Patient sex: F
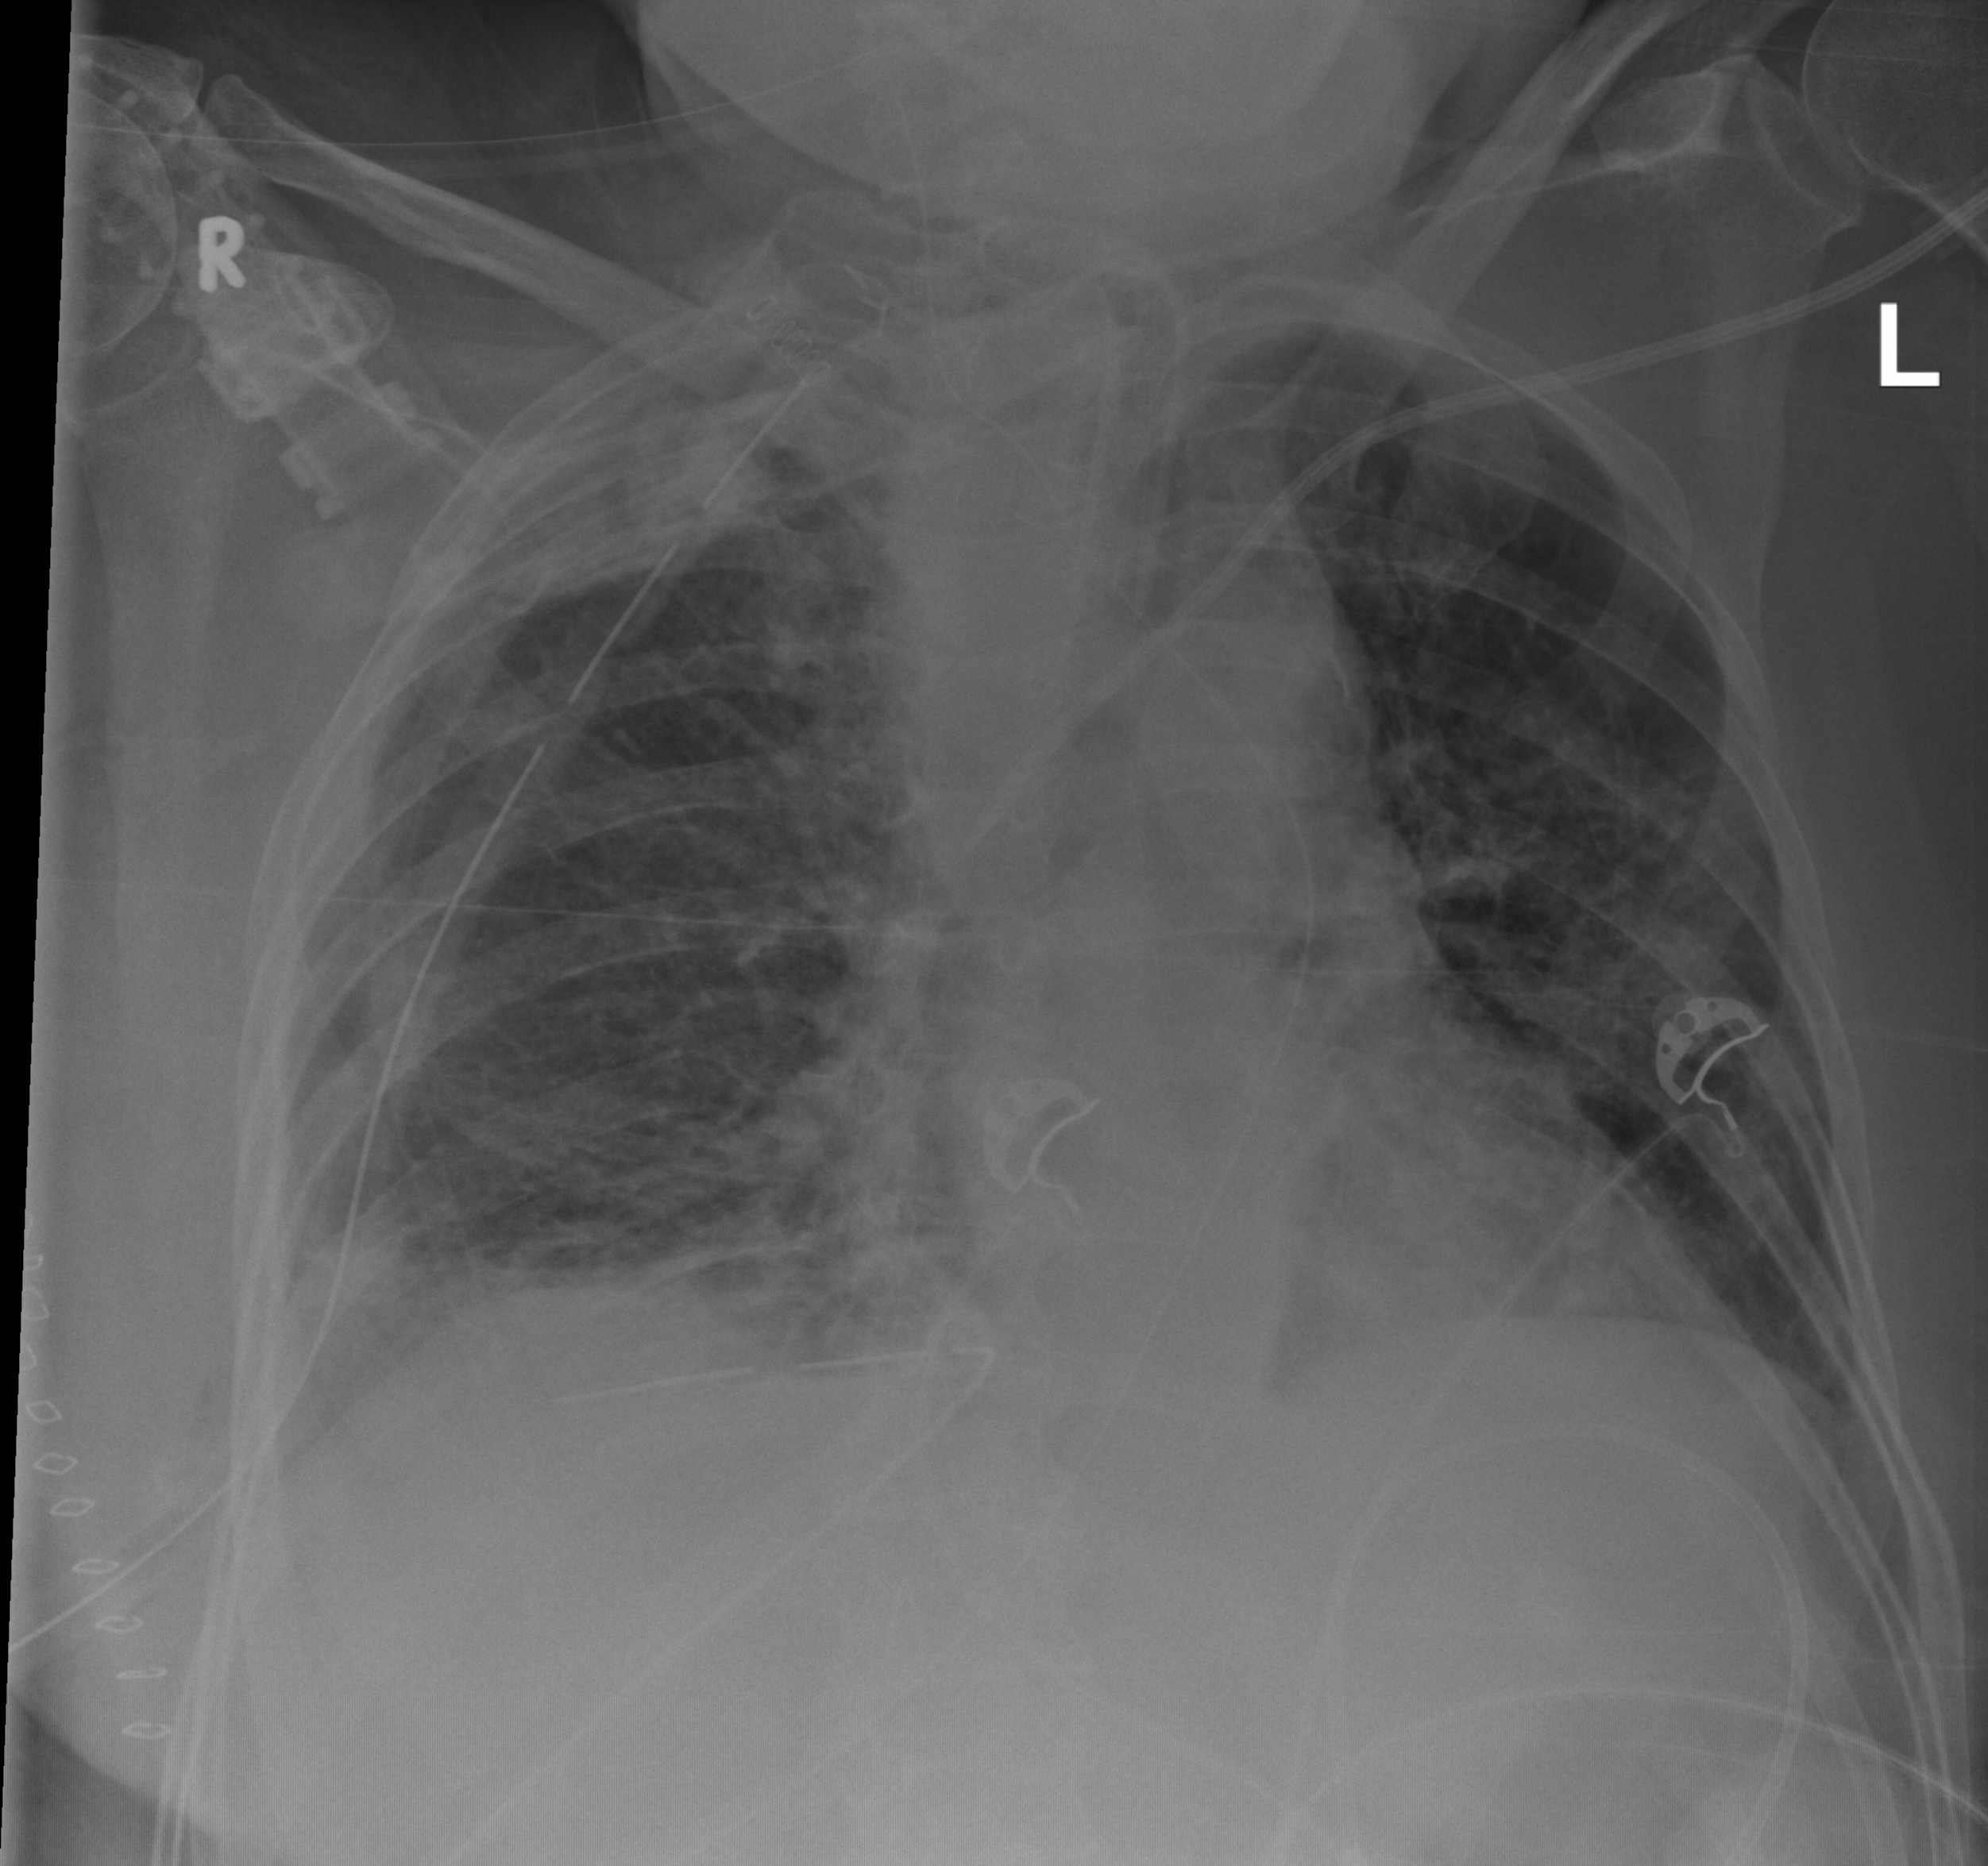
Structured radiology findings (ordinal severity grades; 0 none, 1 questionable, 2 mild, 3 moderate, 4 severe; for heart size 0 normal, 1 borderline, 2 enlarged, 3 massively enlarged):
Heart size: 0
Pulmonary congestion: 1
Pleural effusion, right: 2
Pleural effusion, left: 0
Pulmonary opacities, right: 2
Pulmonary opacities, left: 3
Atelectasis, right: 2
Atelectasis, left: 3